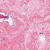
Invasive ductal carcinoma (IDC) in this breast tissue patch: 0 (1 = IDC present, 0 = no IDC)